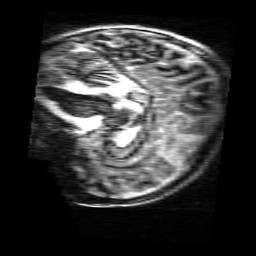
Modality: MP2RAGE
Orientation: sagittal
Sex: female
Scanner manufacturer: siemens
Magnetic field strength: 3 T
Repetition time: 5 s
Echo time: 0.00355 s